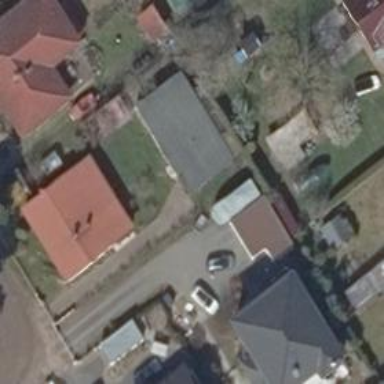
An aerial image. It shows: Flat-roofed bungalow.